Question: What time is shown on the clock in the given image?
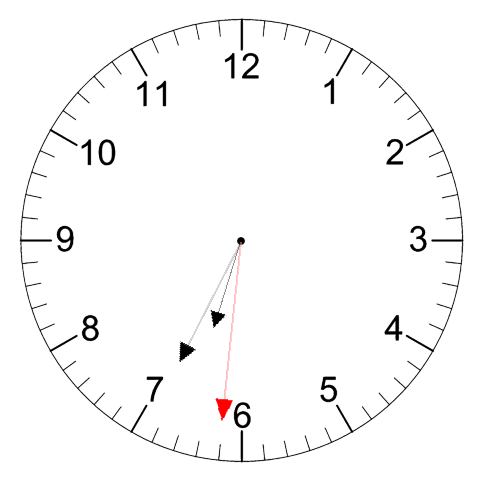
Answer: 06:34:31